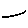
Label: line